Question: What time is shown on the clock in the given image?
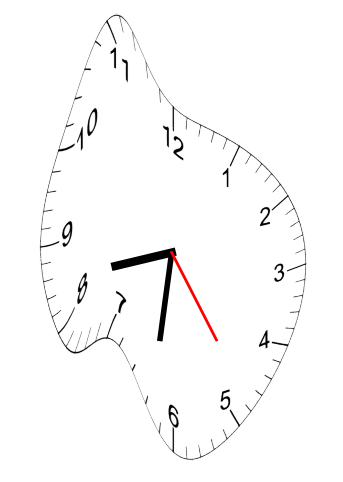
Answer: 08:31:24